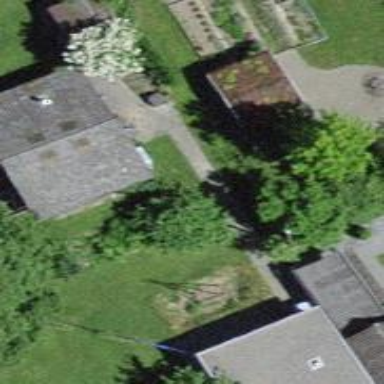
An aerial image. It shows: Barn.